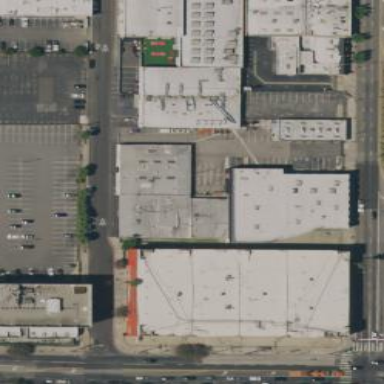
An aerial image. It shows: Industrial building.